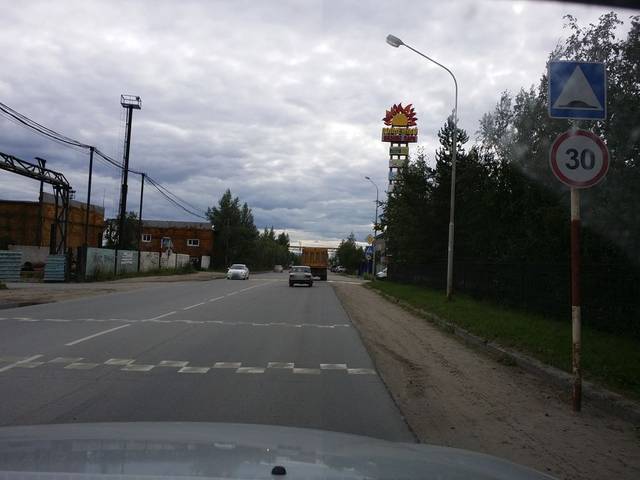
Region: Russia
Coordinates: 60.911, 76.507